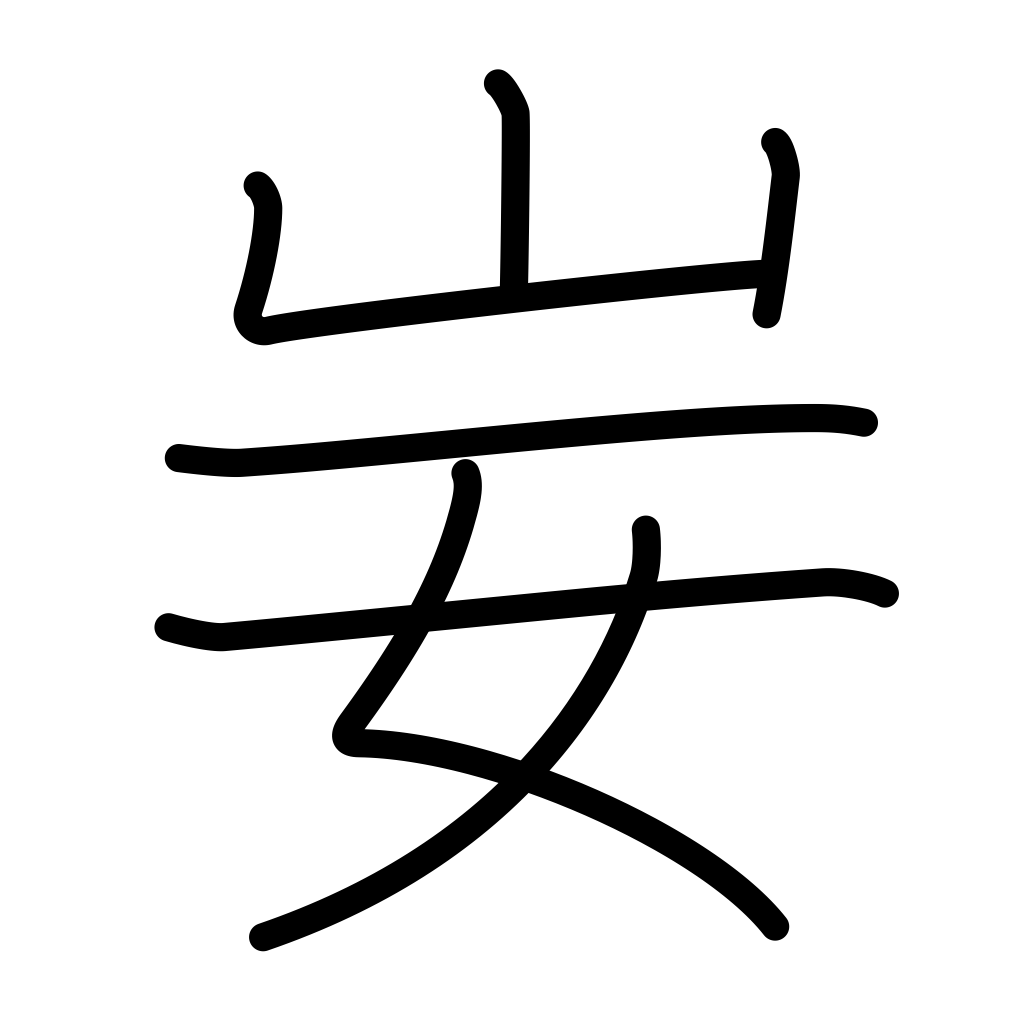
Meaning: despise, contempt, ugly, same as